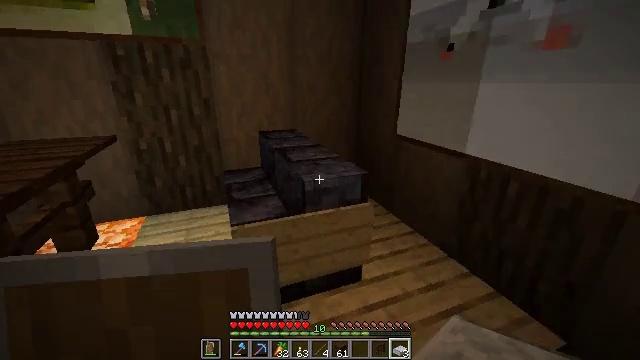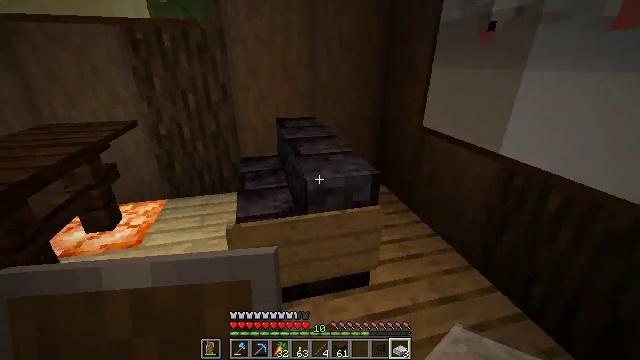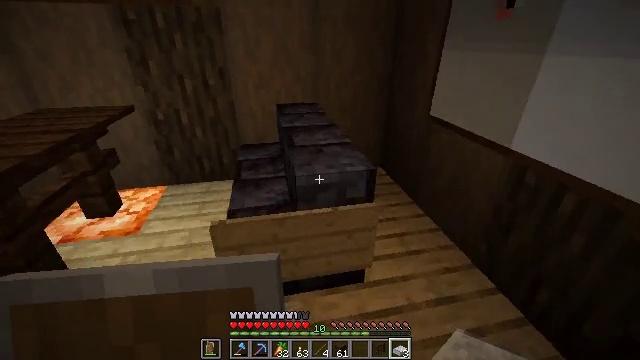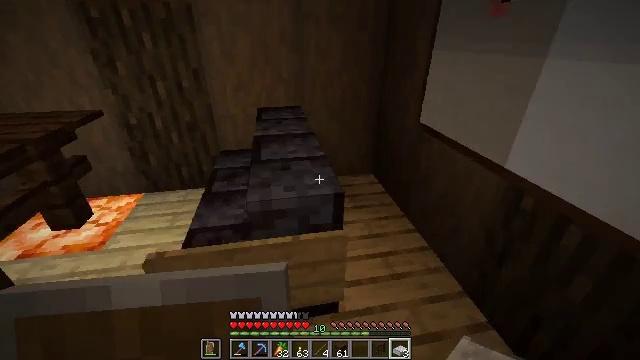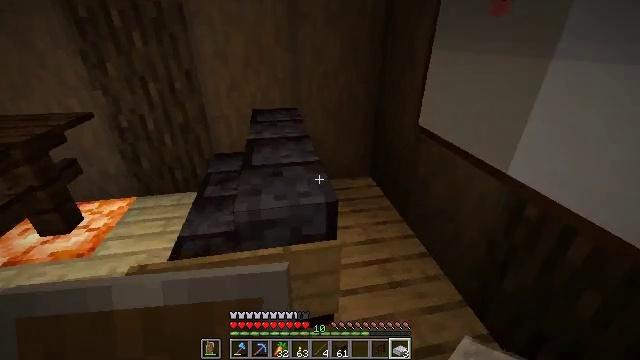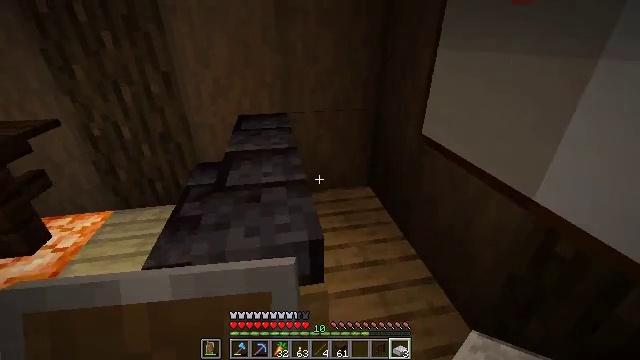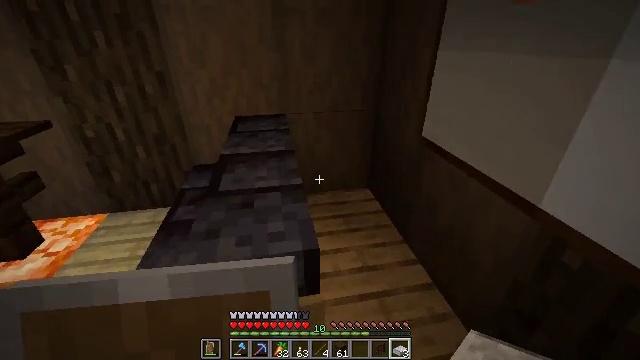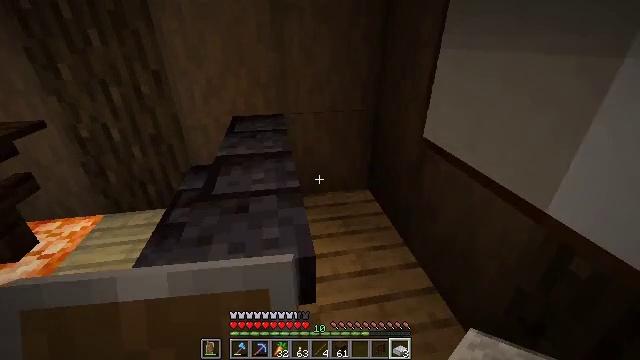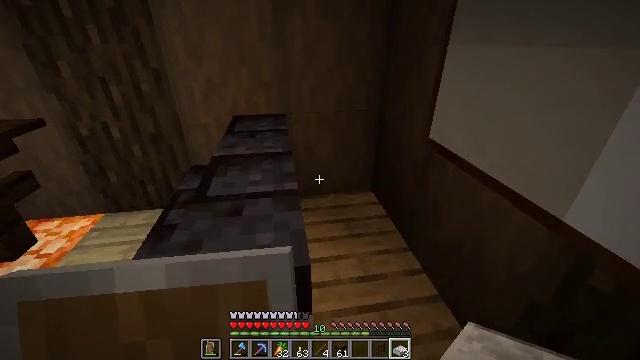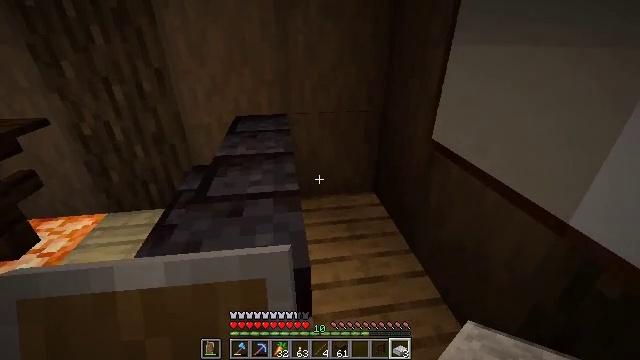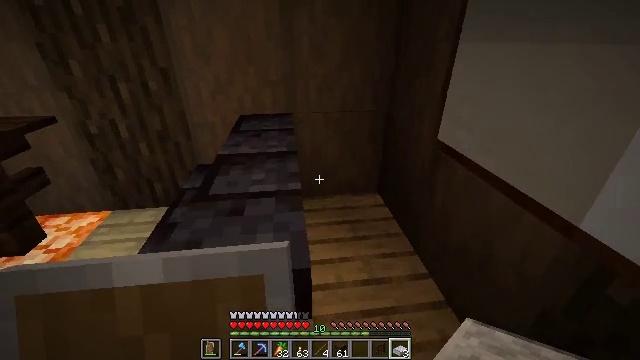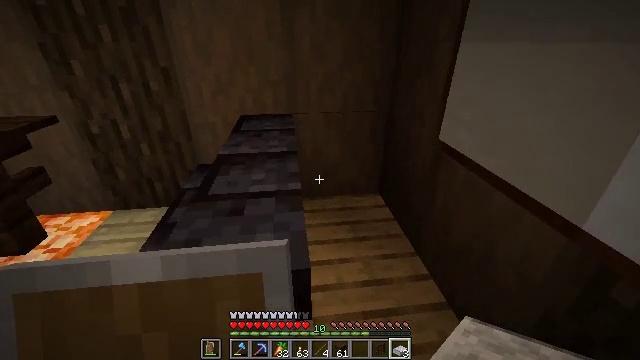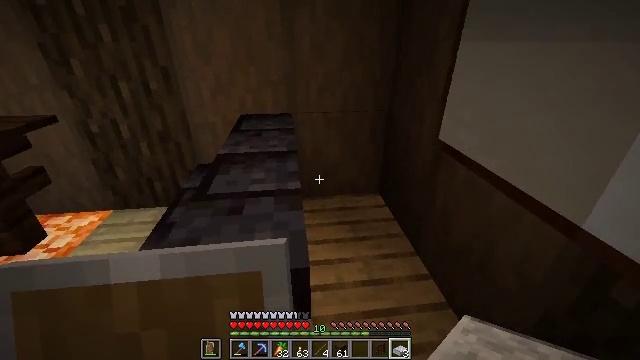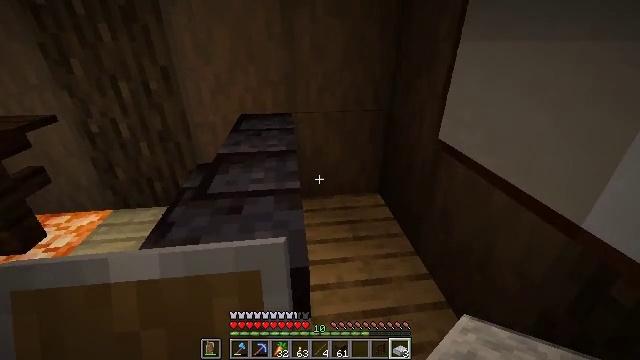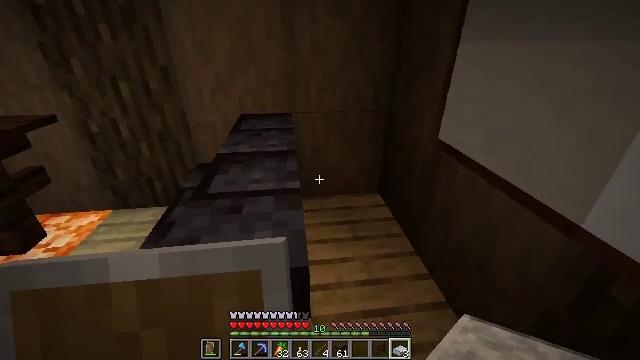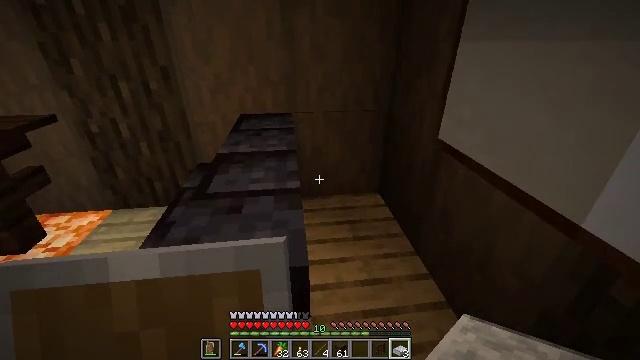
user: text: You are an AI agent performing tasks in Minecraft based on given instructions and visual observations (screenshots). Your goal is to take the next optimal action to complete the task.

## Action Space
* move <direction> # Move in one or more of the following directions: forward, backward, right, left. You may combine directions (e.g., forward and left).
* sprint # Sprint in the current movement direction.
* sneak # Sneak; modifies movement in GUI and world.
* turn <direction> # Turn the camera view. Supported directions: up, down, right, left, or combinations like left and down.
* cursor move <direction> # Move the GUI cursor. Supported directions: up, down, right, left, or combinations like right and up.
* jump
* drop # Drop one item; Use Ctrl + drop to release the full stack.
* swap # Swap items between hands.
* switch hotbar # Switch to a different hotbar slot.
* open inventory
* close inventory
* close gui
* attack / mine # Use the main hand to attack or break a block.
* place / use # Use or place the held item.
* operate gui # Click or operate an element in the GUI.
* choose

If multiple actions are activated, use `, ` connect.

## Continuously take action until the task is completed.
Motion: motion action
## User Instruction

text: Open the crafting table and craft polished granite slab.
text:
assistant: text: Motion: move forward and move right, turn left and down
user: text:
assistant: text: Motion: move forward and move right, turn left and down
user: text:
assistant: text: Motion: move forward and move right, turn left
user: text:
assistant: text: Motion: move forward
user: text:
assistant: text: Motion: move forward
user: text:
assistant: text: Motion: no_op
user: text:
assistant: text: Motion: no_op
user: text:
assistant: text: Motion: turn left
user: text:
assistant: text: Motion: no_op
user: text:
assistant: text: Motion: turn left
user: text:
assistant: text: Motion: no_op
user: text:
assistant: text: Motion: no_op
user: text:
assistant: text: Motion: no_op
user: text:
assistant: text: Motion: no_op
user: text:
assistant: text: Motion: no_op
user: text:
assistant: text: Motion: no_op
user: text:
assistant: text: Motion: turn right and up
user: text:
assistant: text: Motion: no_op
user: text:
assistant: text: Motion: no_op
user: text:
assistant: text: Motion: no_op
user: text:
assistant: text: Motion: no_op
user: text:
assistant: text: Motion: open inventory
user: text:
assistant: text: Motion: open inventory
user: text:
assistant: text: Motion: cursor move right, open inventory
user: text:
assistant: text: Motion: cursor move right and down
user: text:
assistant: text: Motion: cursor move right and down
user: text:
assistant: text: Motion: cursor move left and down
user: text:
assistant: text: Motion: cursor move left and down
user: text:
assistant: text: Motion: sneak, cursor move left
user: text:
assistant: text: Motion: sneak